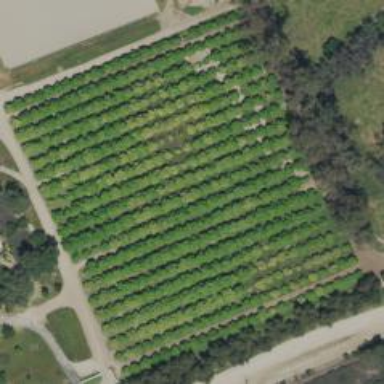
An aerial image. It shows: Orchard.